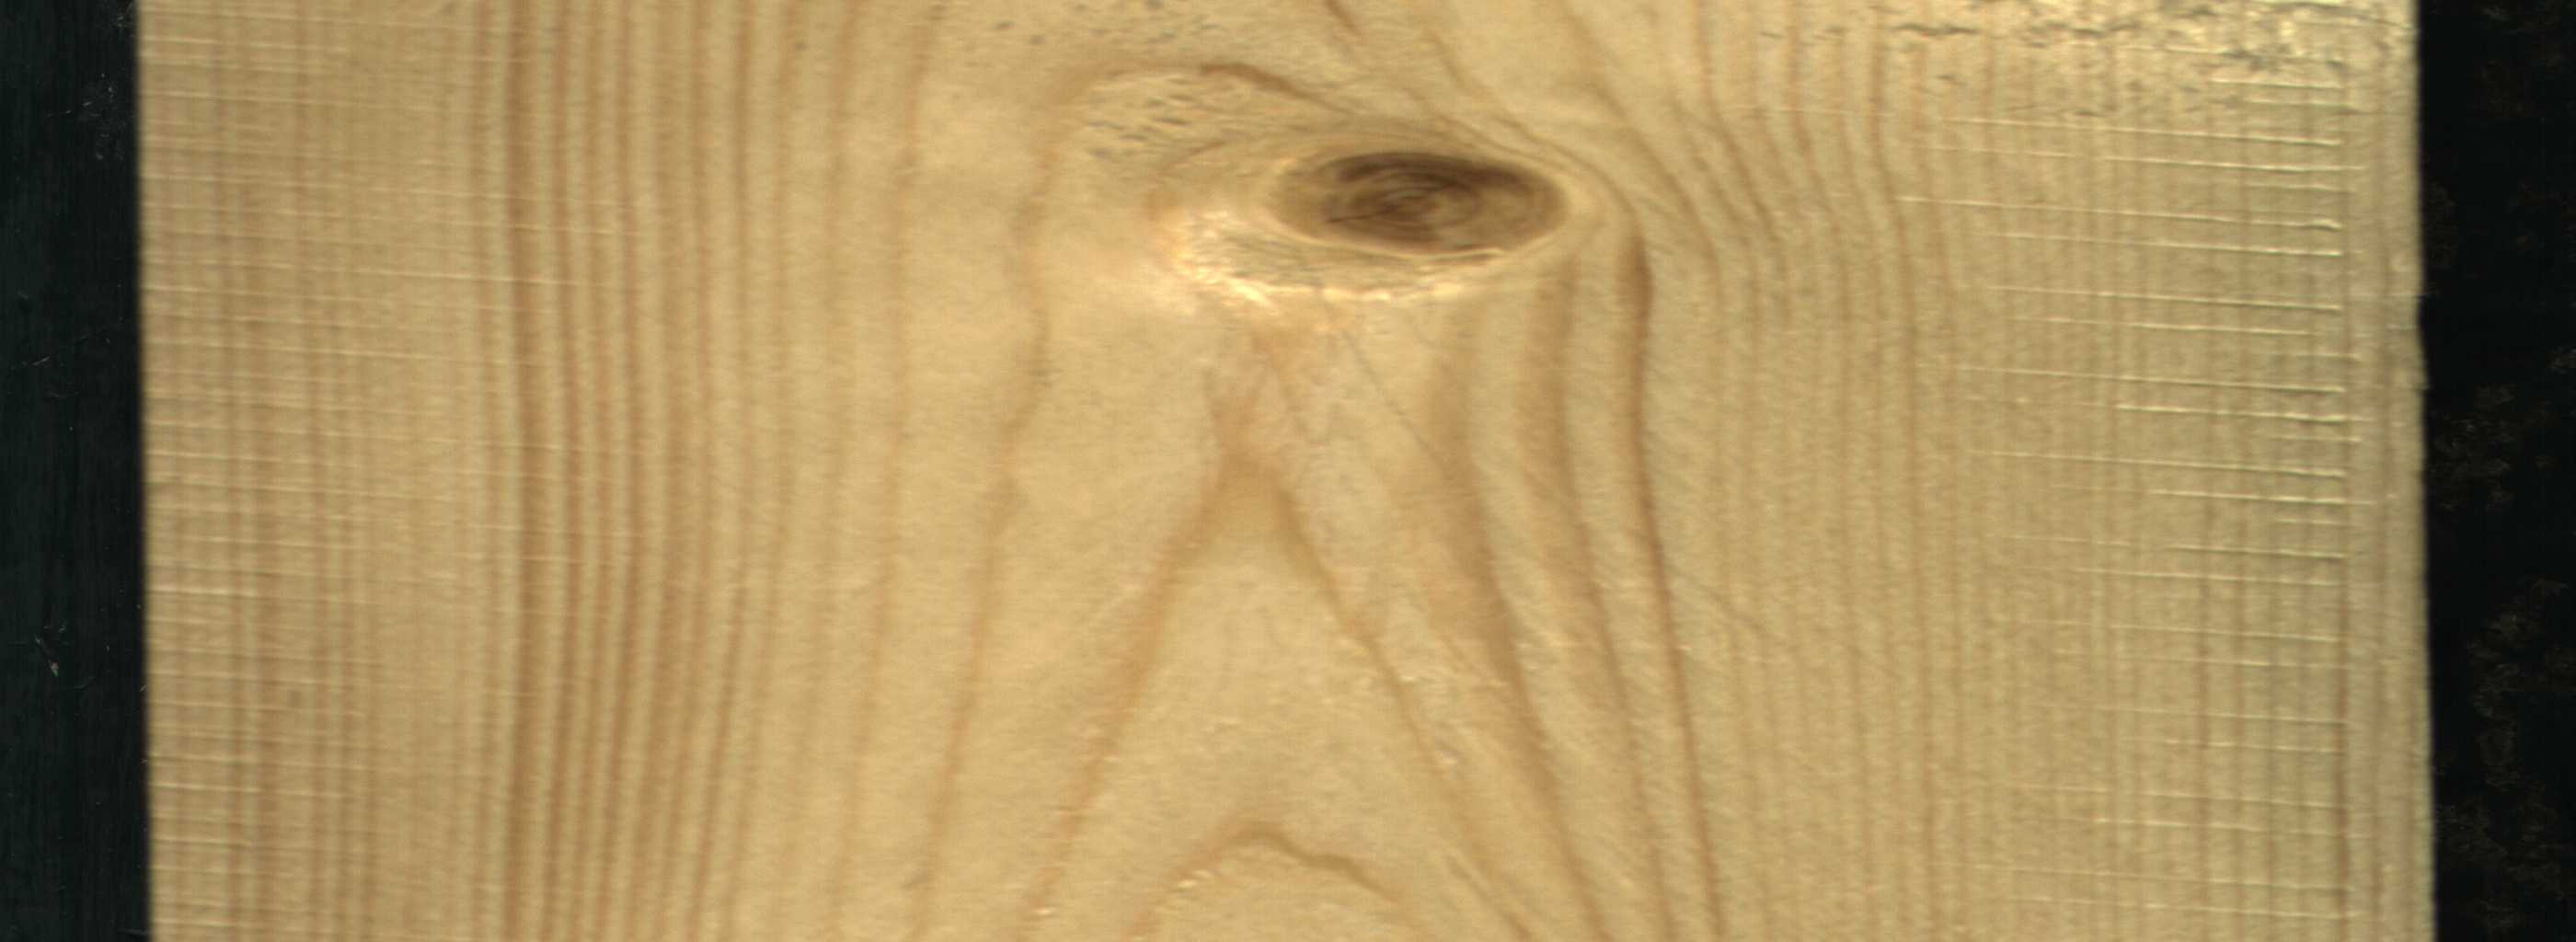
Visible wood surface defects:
Live_Knot